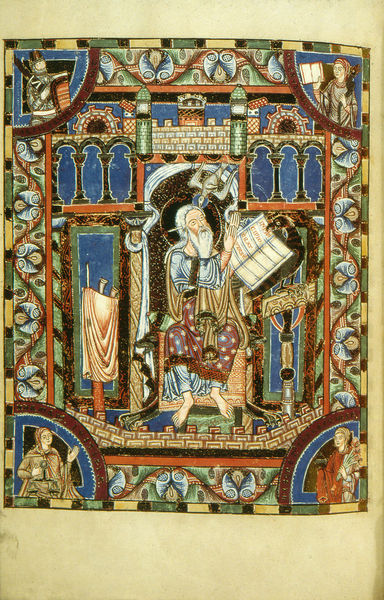
Titel: Evangeliar Heinrichs des Löwen
Institution: Wolfenbüttel, Herzog August Bibliothek
Schlagwörter: adler, blau, gemälde, gott, himmel, mann, vogel, gelb, grün, sitzen, blumen, bunt, fenster, frau, glas, grau, säulen, rot, tuch, ornament, bart, architektur, bibel, steine, taube, bild, vögel, kirche, gold, mantel, reich, pflanzen, engel, schrift, bücher, alter mann, mauer, füsse, papst, thron, lesen, verzierung, zinnen, schild, buch, fuss, burg, türme, palast, geben, seite, illustration, initiale, beten, ritter, arkaden, pult, buchseite, heiligenschein, nimbus, jäger, mauern, schreiben, christlich, heiliger, schreiber, gelblich, ornamentik, gehäuse, ikone, geist, heiligenbild, buchillustration, heiliger geist, buchmalerei, thronen, gaben, evangelisten, paulus, heilige geist, krichlich, im, ott, heiliggeist, ikome, polichrom, prothet